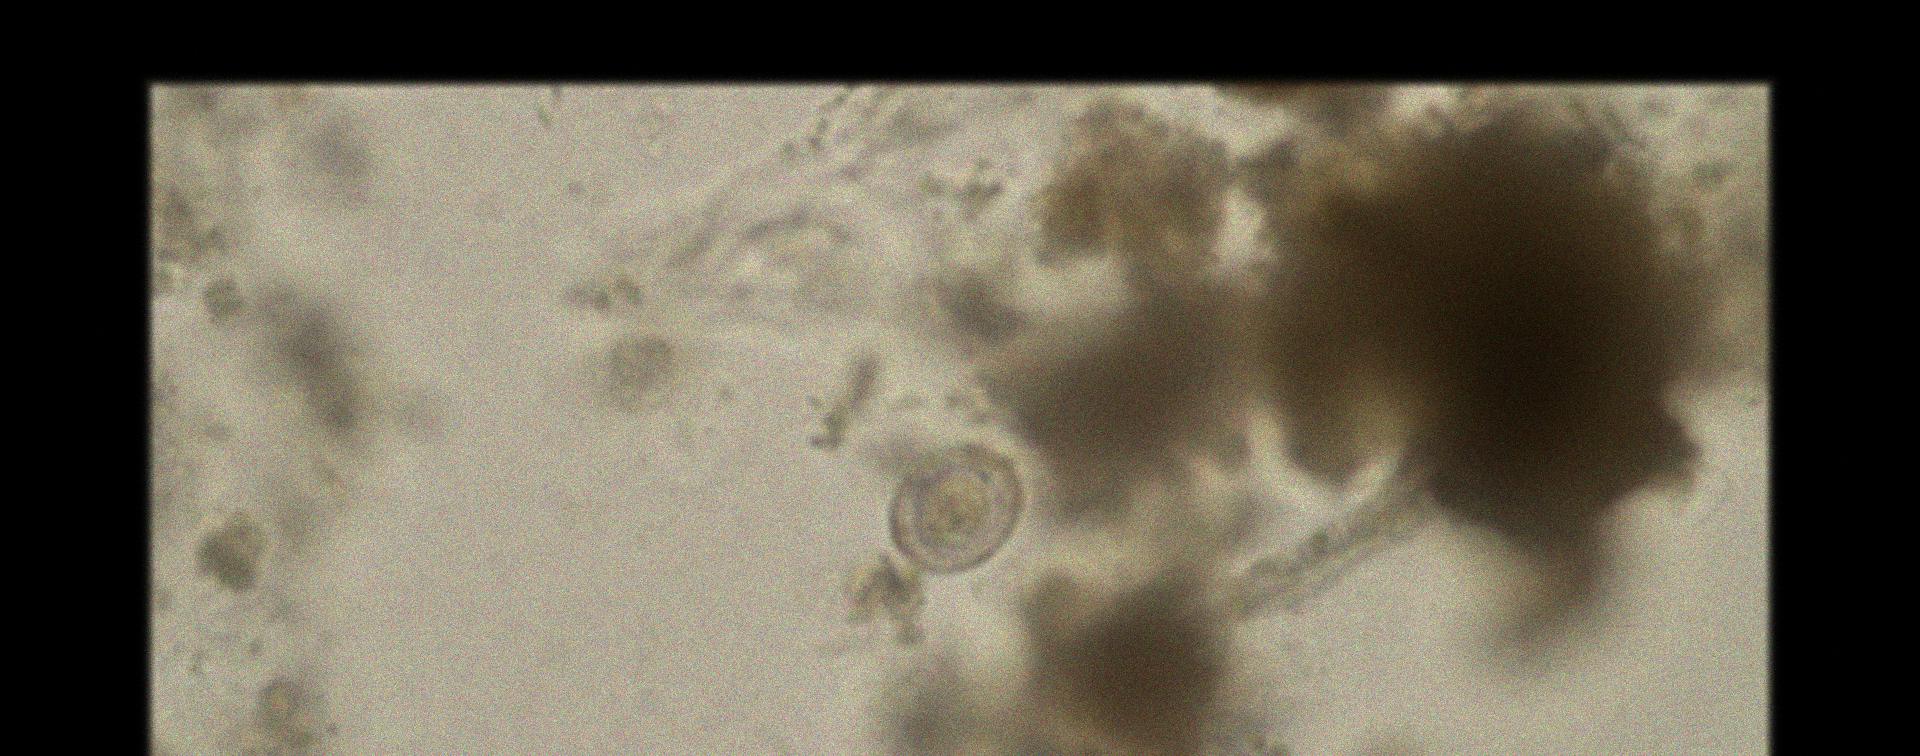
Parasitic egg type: Hymenolepis nana